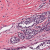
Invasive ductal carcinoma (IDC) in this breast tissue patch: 1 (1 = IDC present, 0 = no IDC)